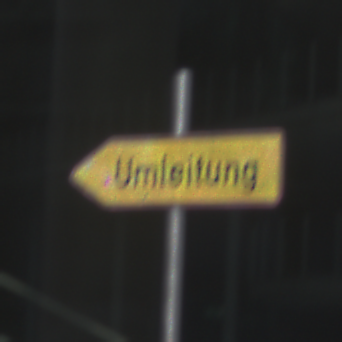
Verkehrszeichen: UmleitungswegweiserLinksweisend
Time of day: MorningAfternoon
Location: Outdoor (Urban)
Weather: PartlyCloudy
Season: NotSpecified
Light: Natural